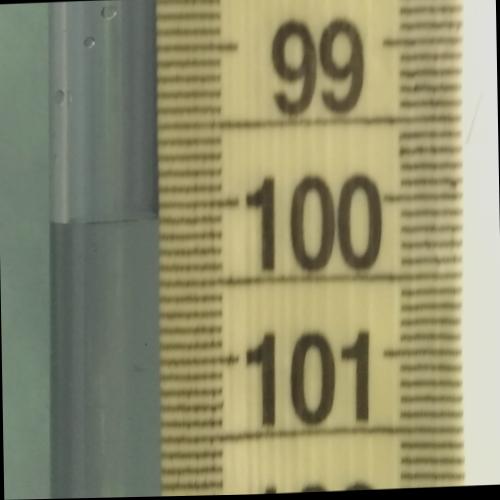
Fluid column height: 100.1 cm